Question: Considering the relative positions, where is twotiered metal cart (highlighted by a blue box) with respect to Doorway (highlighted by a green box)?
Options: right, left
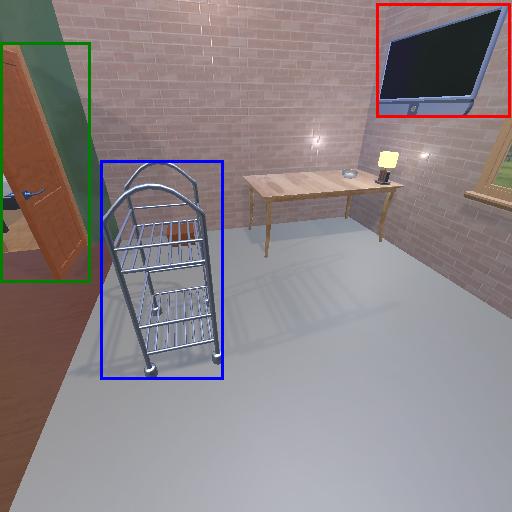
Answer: right